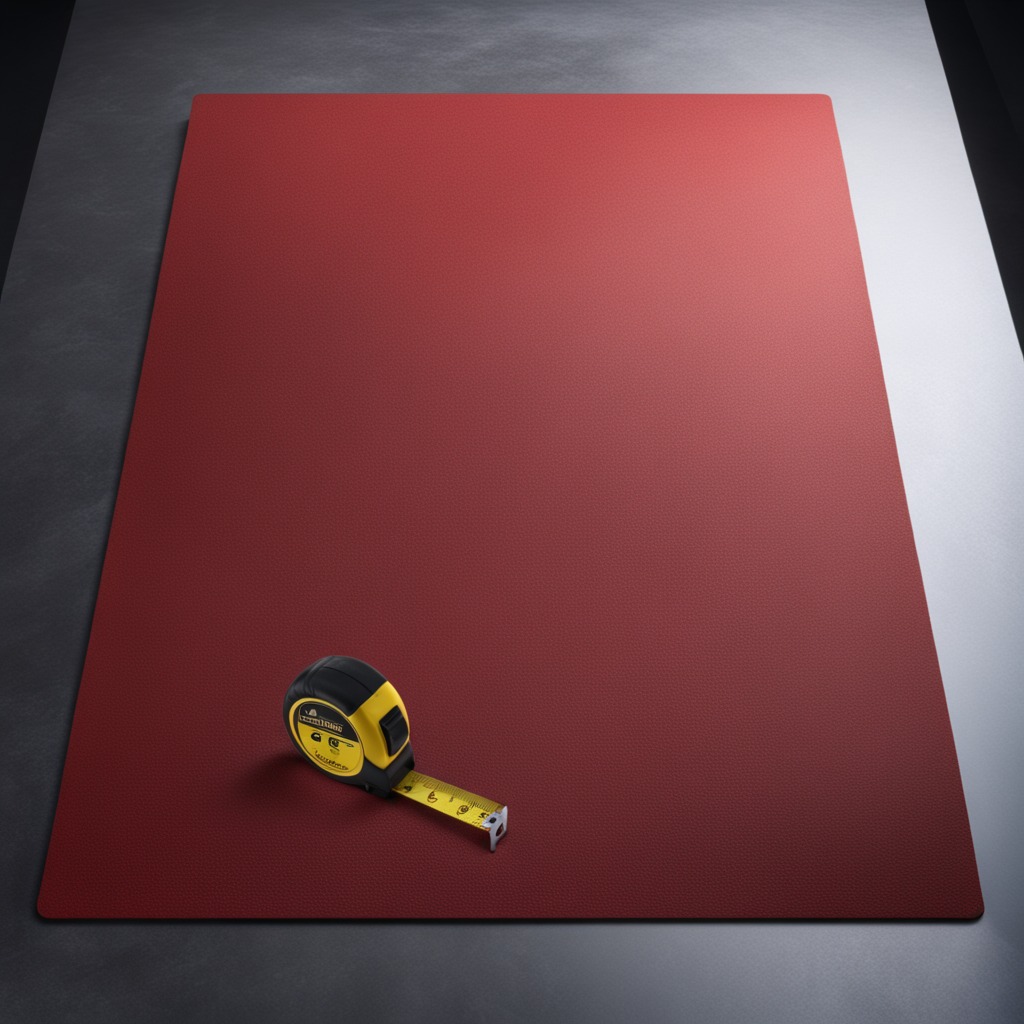
A measuring tape is lying on the clean granite tabletop.